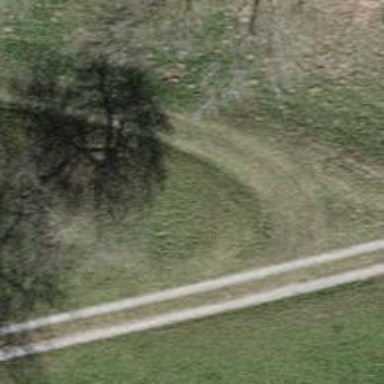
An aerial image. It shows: Track with grade5 tracktype.